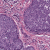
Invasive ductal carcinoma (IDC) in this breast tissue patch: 0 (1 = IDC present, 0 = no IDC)